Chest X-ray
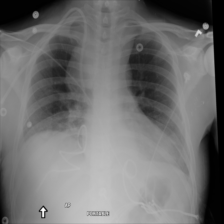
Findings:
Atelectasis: negative
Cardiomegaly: negative
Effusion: negative
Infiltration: negative
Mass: negative
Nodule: negative
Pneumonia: negative
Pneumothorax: negative
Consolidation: negative
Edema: negative
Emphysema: negative
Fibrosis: negative
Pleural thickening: negative
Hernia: negative